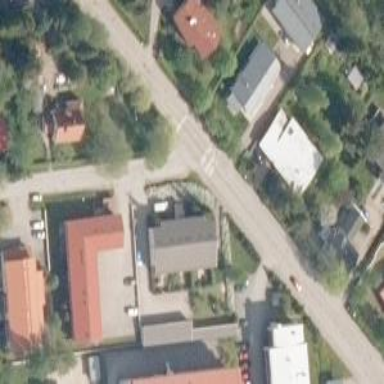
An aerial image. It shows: Uncontrolled zebra crossing on the road.